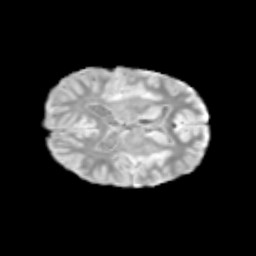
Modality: T2w
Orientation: axial
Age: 11
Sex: male
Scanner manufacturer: siemens
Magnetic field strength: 3 T
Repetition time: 3.8 s
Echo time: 0.07 s